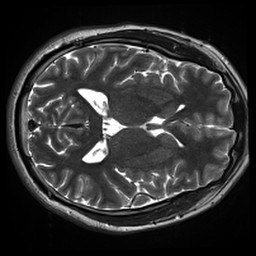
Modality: inplaneT2
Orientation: axial
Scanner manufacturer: siemens
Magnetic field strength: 3 T
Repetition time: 11 s
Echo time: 0.059 s